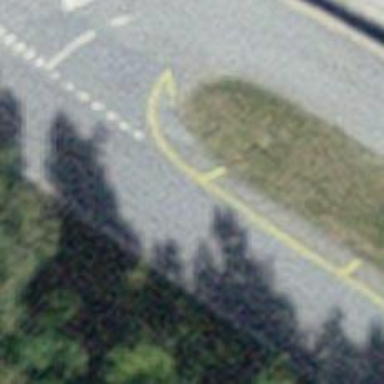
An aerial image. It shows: Tertiary road with asphalt surface.